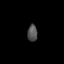
Tissue: prostate
Cell type: T cells
Senescence score: 0.7005
Nuclear area (px): 163
Mean DAPI intensity: 81.258